Field crop: maize
Growth stage: 2
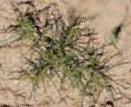
Species: salsola